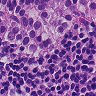
Metastatic tissue present: yes